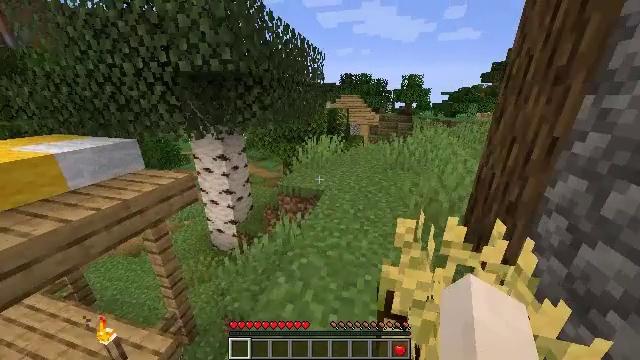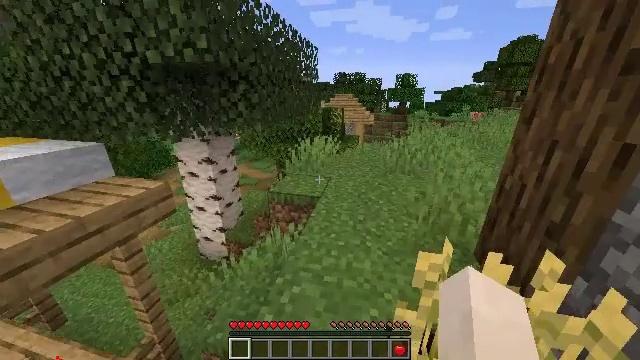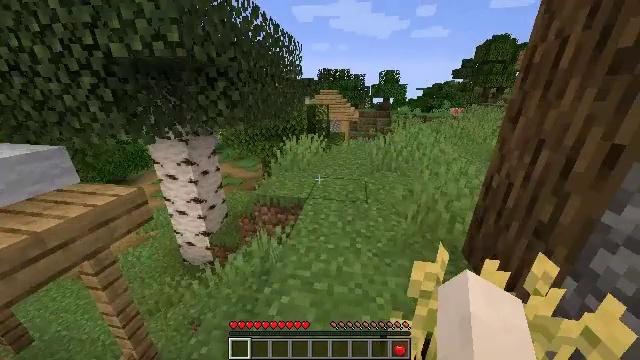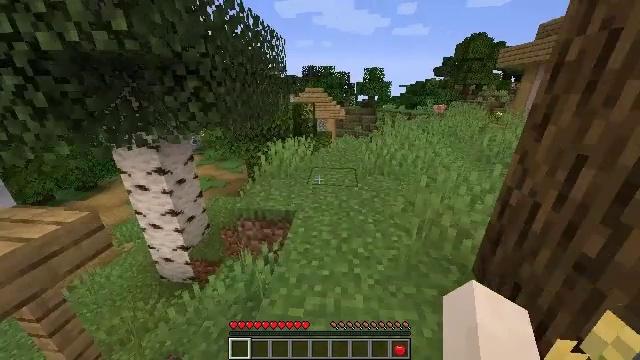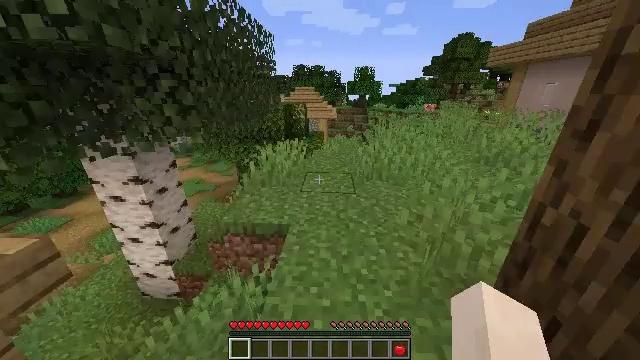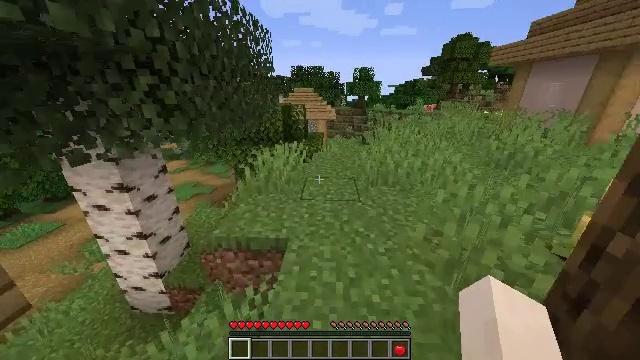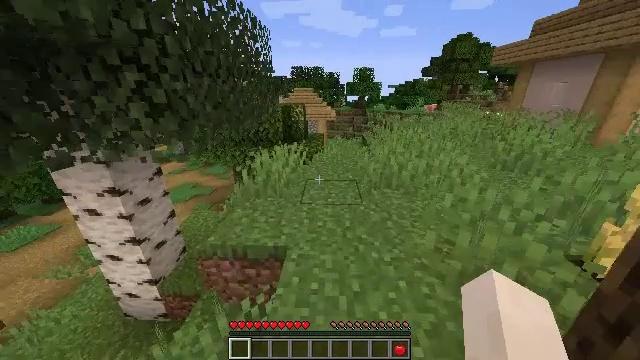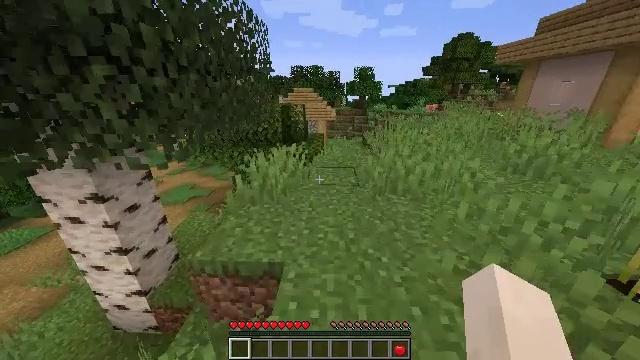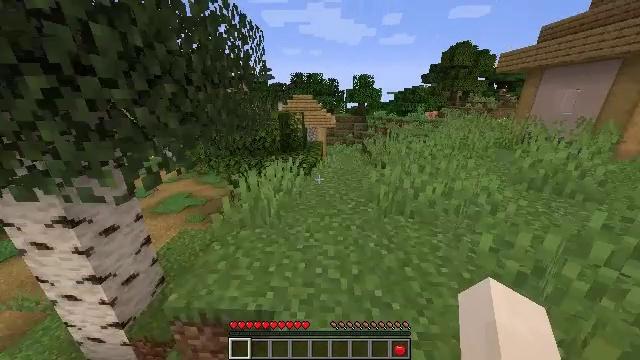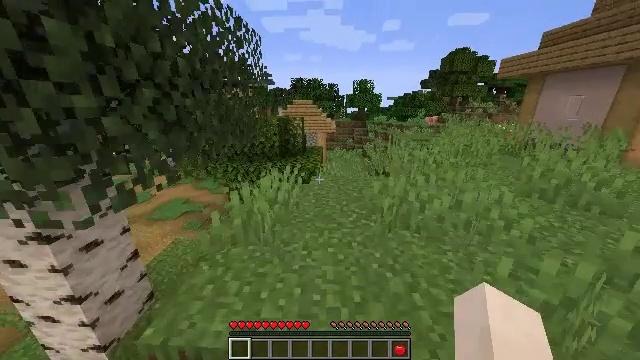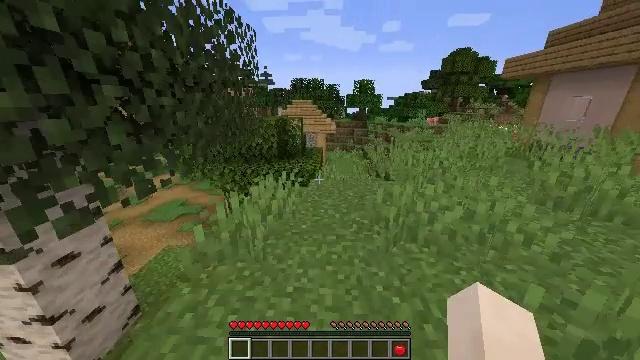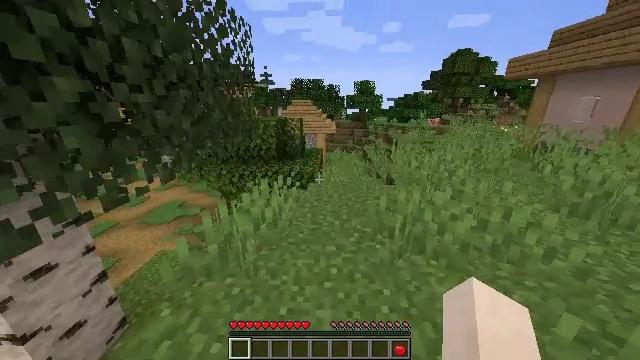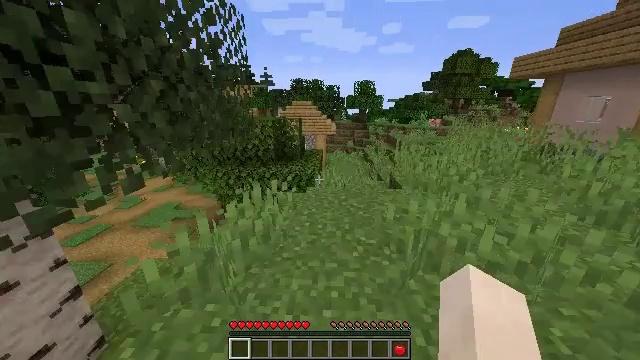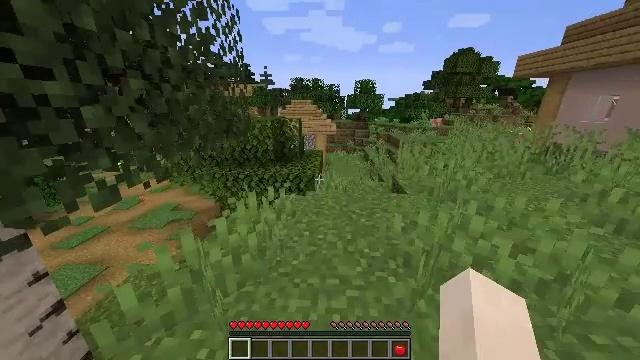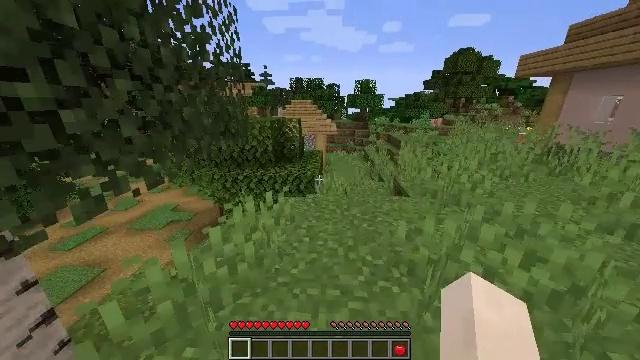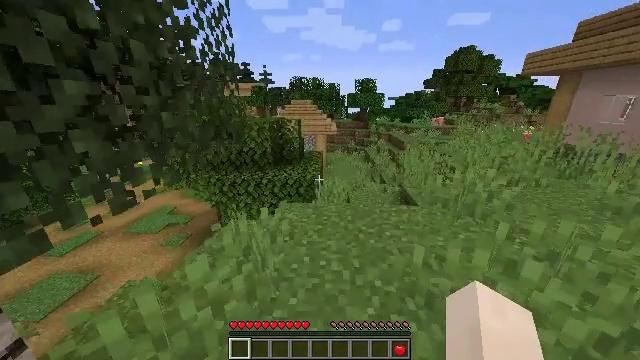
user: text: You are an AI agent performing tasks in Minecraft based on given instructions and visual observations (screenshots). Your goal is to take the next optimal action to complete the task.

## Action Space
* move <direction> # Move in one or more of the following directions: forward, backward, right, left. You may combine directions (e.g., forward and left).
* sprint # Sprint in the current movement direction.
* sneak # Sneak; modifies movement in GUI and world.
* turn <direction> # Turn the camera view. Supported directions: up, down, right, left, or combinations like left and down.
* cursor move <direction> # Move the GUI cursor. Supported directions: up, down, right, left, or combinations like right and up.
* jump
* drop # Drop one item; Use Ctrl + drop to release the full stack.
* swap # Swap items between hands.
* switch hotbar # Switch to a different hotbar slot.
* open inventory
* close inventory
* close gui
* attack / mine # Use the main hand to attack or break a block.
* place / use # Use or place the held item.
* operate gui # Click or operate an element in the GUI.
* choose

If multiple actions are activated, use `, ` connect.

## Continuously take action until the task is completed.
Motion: motion action
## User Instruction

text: Remove the furnace from its place.
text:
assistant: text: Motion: move forward, sprint, turn right
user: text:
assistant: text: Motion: move forward, sprint, turn right
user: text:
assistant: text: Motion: move forward, sprint, turn right
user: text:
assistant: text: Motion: move forward, sprint, turn right
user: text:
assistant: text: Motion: move forward, sprint
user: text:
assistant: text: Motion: move forward, sprint
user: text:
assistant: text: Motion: move forward, sprint
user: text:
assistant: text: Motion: move forward, sprint, turn up
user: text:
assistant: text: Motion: move forward, sprint, turn up
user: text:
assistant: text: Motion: move forward, sprint
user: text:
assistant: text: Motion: move forward, sprint
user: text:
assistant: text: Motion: move forward, sprint
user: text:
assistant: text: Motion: move forward, sprint
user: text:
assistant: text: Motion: move forward, sprint
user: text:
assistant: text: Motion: move forward, sprint
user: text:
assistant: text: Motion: move forward, sprint
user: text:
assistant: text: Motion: move forward, sprint, turn right
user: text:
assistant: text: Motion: move forward, sprint, turn right and up
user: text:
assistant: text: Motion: move forward, sprint, turn right and up
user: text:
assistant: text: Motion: move forward, sprint, turn right and up
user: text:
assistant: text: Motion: move forward, sprint
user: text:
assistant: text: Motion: move forward and move left, sprint
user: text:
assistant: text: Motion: move forward and move left, sprint
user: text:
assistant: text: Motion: move forward and move left, sprint
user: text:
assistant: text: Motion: move forward and move left, sprint
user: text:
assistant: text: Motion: move forward, sprint
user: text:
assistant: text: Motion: move forward, sprint
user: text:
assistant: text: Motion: move forward, sprint
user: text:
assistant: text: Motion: move forward, sprint
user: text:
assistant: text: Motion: move forward, sprint